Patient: sex F, age 26
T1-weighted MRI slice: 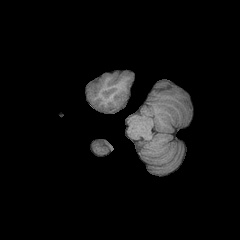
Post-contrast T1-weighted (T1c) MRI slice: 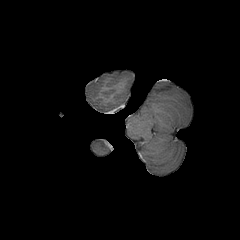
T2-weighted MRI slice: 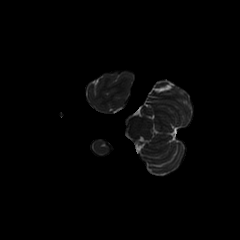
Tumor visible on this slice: no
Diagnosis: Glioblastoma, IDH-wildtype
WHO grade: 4